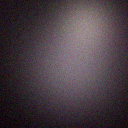
Screen state: off